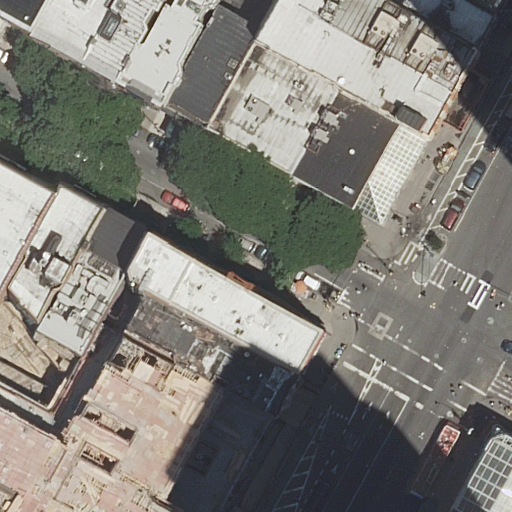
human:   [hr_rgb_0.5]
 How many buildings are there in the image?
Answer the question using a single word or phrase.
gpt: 16

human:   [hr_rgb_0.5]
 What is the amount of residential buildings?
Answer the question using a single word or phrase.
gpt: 15

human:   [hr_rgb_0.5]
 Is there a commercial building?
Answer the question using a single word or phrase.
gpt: no

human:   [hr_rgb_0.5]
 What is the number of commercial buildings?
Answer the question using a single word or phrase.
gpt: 0

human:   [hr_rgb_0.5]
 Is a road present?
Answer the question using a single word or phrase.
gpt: yes

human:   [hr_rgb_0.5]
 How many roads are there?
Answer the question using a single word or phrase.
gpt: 3

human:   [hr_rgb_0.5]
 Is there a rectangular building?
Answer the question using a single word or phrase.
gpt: yes

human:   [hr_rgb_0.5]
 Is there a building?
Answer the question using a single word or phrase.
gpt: yes

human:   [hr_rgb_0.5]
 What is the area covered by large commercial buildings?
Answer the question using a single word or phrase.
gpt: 0m2

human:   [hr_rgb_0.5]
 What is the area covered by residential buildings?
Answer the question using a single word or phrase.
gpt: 4196m2

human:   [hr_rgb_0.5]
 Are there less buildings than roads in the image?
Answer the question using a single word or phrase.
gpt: no

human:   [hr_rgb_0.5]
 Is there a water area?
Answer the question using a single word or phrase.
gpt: no

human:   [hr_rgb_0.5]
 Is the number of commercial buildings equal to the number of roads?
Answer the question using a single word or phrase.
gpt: no

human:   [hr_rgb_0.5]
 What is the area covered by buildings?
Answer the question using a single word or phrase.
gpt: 5151m2

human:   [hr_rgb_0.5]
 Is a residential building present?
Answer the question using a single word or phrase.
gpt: yes

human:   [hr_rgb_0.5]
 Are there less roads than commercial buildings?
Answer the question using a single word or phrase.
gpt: no

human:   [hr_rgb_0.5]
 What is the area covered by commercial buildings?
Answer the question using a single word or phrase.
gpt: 0m2

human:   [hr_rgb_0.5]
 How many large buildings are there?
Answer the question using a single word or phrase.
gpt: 2

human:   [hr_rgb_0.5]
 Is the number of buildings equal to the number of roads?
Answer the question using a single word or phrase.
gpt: no

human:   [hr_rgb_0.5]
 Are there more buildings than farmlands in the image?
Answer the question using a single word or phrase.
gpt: yes

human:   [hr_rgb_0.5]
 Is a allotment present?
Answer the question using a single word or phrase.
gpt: no

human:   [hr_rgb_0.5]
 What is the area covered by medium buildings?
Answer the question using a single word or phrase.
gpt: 3375m2

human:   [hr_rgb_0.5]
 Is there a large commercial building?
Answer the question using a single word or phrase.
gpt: no

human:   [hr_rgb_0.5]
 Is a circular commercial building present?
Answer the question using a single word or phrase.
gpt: no

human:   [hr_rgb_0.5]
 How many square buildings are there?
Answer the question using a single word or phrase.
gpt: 0

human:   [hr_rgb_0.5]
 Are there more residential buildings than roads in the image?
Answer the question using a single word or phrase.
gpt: yes

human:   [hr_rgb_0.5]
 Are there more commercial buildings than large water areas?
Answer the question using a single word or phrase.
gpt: no

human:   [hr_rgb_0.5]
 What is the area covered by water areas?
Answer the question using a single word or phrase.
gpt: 0m2

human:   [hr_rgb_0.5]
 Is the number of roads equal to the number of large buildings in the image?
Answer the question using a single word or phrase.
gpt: no

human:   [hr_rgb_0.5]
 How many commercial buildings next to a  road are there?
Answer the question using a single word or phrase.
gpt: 0

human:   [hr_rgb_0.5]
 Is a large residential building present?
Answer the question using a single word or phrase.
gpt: yes

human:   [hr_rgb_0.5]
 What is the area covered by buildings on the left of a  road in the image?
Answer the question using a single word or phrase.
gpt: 3457m2

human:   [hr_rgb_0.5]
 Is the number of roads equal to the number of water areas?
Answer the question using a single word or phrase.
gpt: no

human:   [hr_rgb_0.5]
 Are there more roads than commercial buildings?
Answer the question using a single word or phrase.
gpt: yes

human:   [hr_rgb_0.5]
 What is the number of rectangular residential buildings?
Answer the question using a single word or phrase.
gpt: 7

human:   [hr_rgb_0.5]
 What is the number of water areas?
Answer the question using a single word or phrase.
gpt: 0

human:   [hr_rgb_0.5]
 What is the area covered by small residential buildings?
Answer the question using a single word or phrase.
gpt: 0m2

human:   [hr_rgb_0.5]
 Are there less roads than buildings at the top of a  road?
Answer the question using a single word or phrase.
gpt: yes

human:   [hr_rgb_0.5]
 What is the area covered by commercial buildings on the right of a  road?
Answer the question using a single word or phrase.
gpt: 0m2

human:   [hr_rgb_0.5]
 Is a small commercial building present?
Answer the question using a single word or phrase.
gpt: no

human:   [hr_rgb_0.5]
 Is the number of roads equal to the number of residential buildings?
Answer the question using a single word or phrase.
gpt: no

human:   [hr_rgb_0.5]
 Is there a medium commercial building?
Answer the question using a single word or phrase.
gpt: no

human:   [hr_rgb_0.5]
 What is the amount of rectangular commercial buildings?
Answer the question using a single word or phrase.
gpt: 0

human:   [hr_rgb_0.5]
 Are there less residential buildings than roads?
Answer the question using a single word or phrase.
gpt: no

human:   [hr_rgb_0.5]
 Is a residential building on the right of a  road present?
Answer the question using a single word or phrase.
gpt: yes

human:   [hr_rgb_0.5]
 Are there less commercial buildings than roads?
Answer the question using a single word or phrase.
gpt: yes

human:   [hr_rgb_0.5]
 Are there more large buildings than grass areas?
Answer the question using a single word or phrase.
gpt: yes

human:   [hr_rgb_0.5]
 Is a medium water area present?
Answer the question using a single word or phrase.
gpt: no

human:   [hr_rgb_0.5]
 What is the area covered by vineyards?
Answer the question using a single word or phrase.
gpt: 0m2

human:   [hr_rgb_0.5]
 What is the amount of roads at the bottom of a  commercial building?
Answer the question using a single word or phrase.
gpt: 0

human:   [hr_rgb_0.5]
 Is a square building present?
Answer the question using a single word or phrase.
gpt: no

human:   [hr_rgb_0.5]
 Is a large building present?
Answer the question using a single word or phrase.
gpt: yes

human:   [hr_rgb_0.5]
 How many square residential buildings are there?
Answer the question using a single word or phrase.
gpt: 0

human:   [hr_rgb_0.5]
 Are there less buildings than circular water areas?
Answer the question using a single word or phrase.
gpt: no

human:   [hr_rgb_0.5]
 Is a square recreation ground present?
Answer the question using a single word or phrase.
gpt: no

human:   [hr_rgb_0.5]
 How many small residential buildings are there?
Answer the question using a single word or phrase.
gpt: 0

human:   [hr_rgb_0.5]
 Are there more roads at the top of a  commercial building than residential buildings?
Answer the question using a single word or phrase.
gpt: no

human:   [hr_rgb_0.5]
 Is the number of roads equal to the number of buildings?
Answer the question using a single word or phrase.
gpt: no

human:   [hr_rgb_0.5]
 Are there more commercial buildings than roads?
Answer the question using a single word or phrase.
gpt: no

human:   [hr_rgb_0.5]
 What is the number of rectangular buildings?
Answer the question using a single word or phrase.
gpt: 8

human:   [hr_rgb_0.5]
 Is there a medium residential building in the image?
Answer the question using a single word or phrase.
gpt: yes

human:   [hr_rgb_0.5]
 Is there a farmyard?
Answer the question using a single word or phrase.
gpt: no

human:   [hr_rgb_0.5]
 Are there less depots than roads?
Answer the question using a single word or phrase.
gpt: yes

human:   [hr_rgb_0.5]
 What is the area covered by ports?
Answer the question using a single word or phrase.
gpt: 0m2